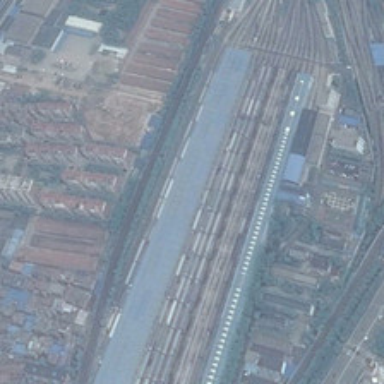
Many trains are running on the red track beside the road .